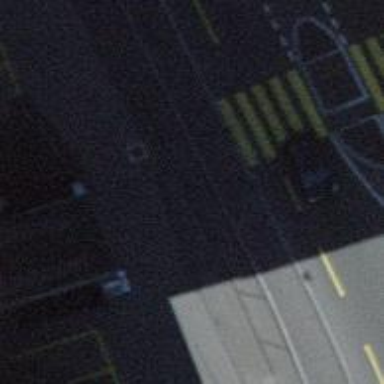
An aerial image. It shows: Kerb barrier.